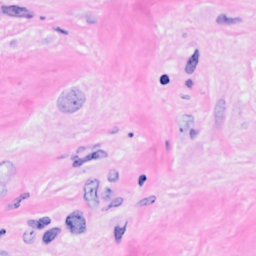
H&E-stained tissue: Breast